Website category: movie
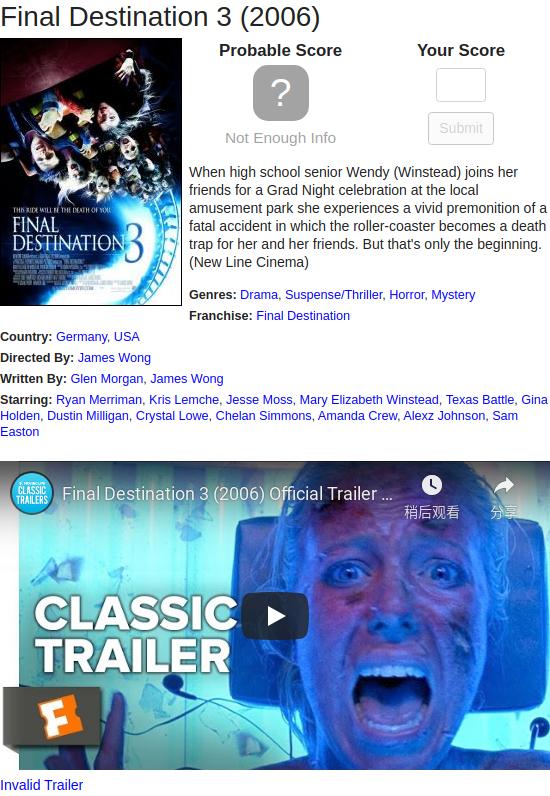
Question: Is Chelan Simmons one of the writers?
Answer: no

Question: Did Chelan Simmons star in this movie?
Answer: yes

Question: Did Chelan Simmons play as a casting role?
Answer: yes

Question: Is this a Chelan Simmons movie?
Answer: no

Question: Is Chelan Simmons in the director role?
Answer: no

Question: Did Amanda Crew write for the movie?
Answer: no

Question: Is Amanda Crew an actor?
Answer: yes

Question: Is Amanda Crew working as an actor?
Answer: yes

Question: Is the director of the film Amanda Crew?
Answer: no

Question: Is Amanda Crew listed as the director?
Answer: no

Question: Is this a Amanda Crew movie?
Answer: no

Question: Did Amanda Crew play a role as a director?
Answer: no

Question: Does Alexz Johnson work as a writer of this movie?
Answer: no

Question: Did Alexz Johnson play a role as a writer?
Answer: no

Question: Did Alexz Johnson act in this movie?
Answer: yes

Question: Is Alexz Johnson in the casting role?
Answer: yes

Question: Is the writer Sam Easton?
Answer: no

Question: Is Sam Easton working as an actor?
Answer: yes

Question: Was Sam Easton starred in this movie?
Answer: yes

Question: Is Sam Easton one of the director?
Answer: no